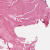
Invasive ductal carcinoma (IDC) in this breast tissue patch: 0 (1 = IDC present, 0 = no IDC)